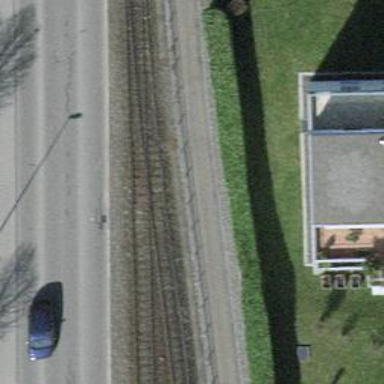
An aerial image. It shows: Narrow-gauge railway siding with electrified contact lines.